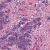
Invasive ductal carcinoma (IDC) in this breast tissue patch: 0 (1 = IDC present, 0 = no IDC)